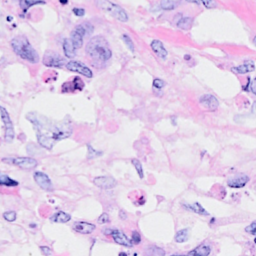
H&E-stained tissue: Breast